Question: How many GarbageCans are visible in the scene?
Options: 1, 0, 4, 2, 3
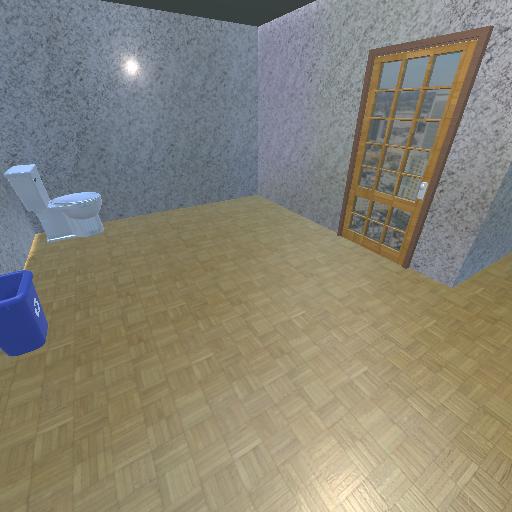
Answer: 1